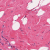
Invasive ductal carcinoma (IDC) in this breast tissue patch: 0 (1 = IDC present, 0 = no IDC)